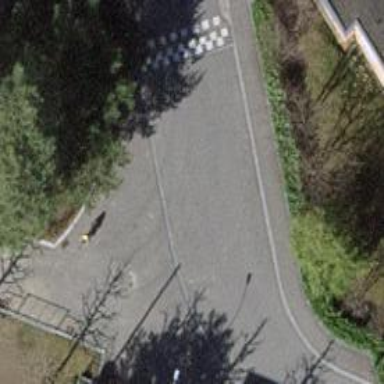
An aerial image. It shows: Traffic calming table.